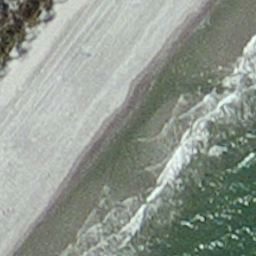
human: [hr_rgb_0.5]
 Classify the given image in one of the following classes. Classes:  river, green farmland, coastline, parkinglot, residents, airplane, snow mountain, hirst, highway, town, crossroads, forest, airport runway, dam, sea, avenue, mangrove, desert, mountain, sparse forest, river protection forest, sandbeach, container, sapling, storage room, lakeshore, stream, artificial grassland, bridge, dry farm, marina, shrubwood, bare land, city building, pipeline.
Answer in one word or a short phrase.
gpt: coastline